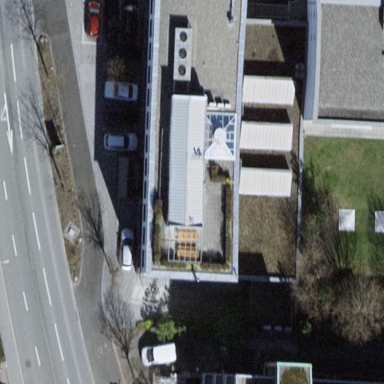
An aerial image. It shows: Building part with flat roof.